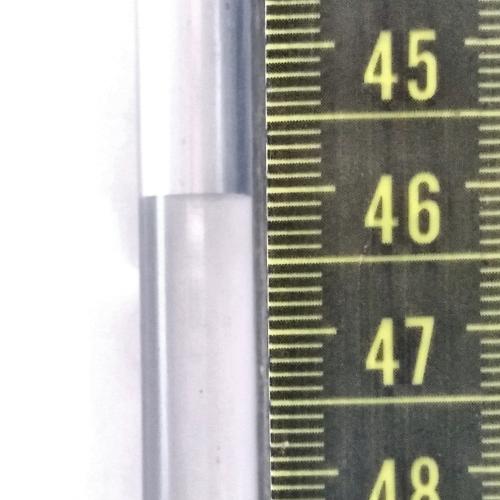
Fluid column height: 46.0 cm